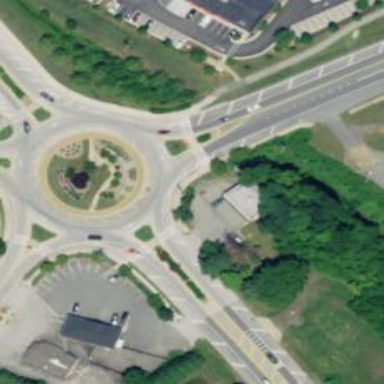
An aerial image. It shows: Asphalt road that is secondary route leading to roundabout.